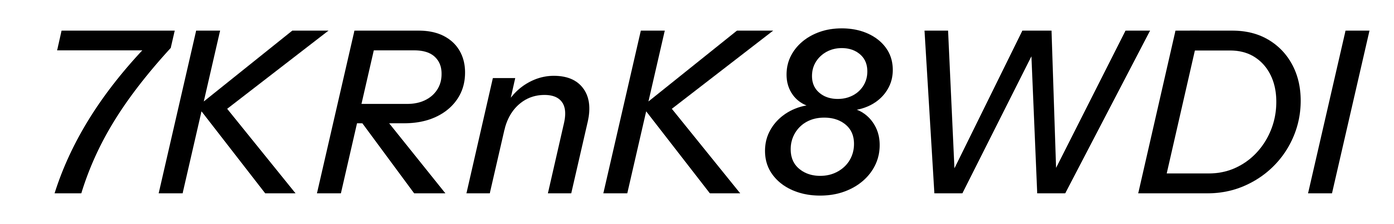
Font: InstrumentSans-Italic_Medium_Italic